Question: I'm having trouble making commits to/updating from the SVN repository I set up the other day on my network drive <URL> at home.
I'm referring to the repository using the url:
'''
file://mynetworkdrive/Documents/subversion/code/sln/trunk/MyWebsite/trunk/Home
'''
When I select either of the Update or Commit options from the Solution context menu in VS 2010 I get a dialog window displaying the exception shown below:

'''
SharpSvn.SvnRepositoryIOException: Commit failed (details follow): ---> SharpSvn.SvnRepositoryIOException: Unable to connect to a repository at URL 'file://mynetworkdrive/Documents/subversion/code/sln/trunk/MyWebsite/trunk/Home' ---> SharpSvn.SvnRepositoryIOException: Unable to open an ra_local session to URL ---> SharpSvn.SvnRepositoryIOException: Unable to open repository 'file://mynetworkdrive/Documents/subversion/code/sln/trunk/MyWebsite/trunk/Home' ---> SharpSvn.SvnSystemException: Can't open file '\mynetworkdrive\Documents\subversion\code\sln runk\MyWebsite runk\Home
ormat': Logon failure: unknown user name or bad password.
--- End of inner exception stack trace ---
--- End of inner exception stack trace ---
--- End of inner exception stack trace ---
--- End of inner exception stack trace ---
at SharpSvn.SvnClientArgs.HandleResult(SvnClientContext client, SvnException error, Object targets)
at SharpSvn.SvnClientArgs.HandleResult(SvnClientContext client, svn_error_t* error, Object targets)
at SharpSvn.SvnClient.Commit(ICollection'1 paths, SvnCommitArgs args, SvnCommitResult& result)
at Ankh.Services.PendingChanges.PendingChangeHandler.<>c__DisplayClass1b.<Commit_CommitToRepository>b__19(Object sender, ProgressWorkerArgs e)
'''
When I first set this up I could communicate with the repository fine from within Visual Studio.
I can browse the contents of the network drive using windows explorer.
I can use TortoiseSVN outside of Visual Studio to update or commit to my repository.
However, this is a pain, I want to have the Ankhsvn integration with Visual Studio available to use.
It seems as though Visual Studio has forgotten the username/password that it needs to access the URL. I can't find a way to replace or force a prompt for credentials.
I also changed to running Visual Studio 2010 as Administrator so that I could work with IIS 7, I wondered if that had something to do with it?
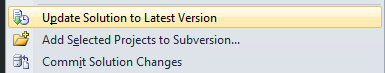
Answer: Rewriting my answer with the knowledge from the comments to my original response.
You run your Visual Studio with administrative priviliges. This makes the application (VS) run in its own session, which has its own network mappings. Subversion then tries to connect to the file:/// repository using a network mapping that isn't created yet.
The solution in this case is to ensure the network mapping also exists for this administrative user. You can do this by browsing to the folder via File->Open and then passing the credentials.
Another option would be to create a batch file that creates the network mappings (net add) and then starts Visual Studio. This would avoid re-applying the same trick every time.
Another option would be to connect to a Subversion server over http(s) or svn://.